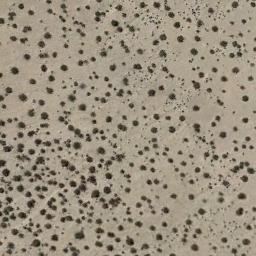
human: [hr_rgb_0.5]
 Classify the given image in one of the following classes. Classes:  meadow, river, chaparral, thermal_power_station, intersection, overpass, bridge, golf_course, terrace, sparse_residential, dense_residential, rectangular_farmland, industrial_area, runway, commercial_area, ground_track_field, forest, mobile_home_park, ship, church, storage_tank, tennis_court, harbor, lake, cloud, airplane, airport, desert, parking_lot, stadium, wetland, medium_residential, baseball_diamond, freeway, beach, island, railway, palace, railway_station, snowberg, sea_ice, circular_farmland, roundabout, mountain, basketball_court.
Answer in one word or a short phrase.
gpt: chaparral